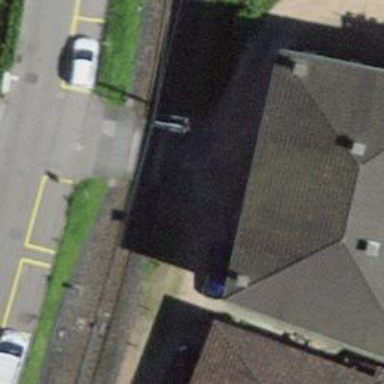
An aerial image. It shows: Level crossing along the railway.